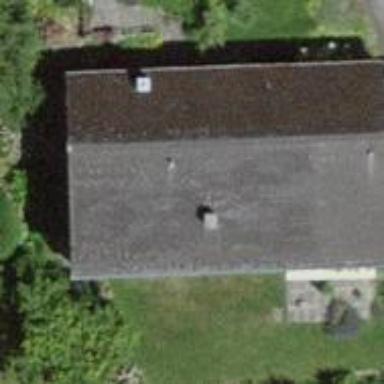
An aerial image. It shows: Residential building.